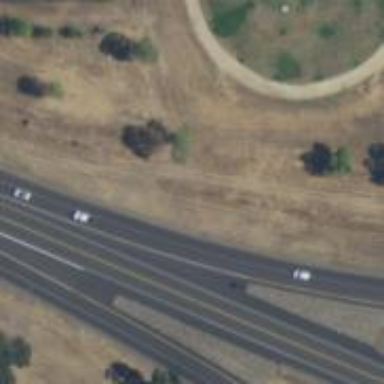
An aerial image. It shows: Trunk link highway.